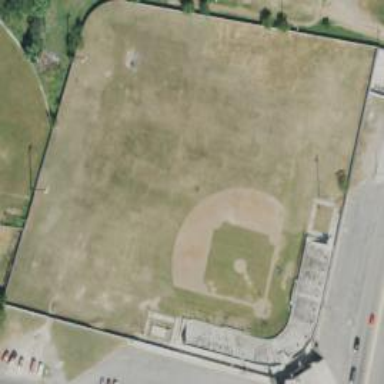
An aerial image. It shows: Stadium used for baseball.